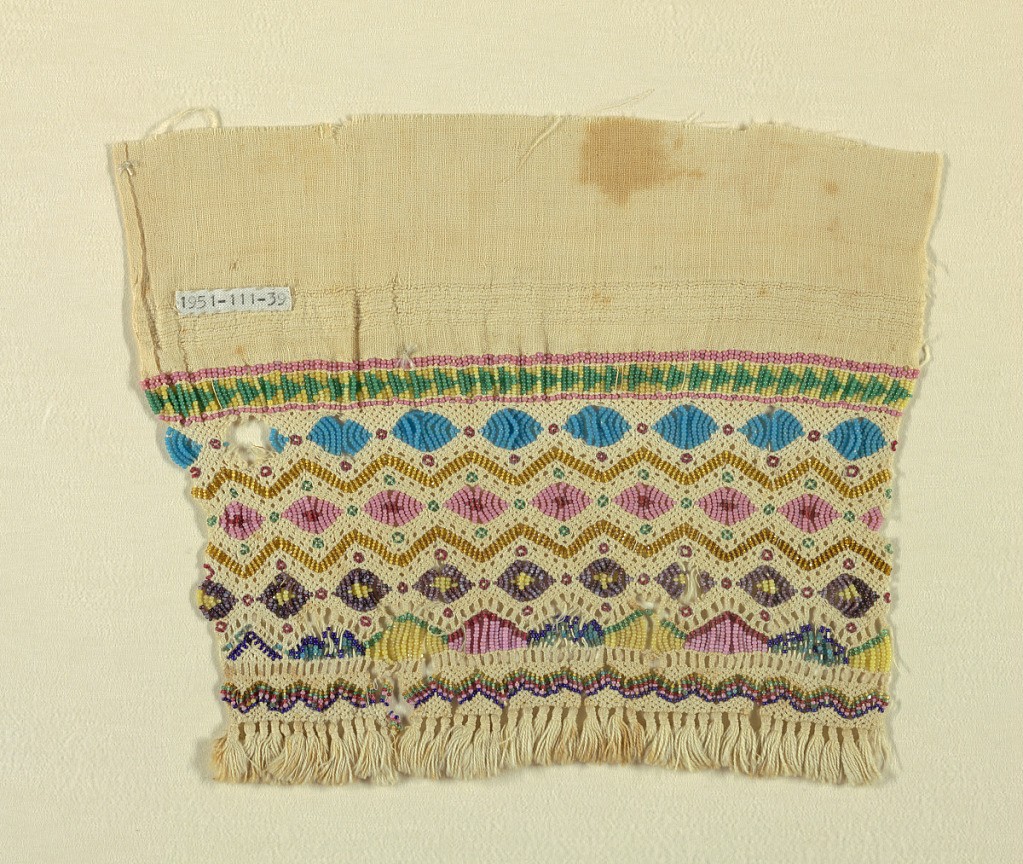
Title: Towel end
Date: late 19th century
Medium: cotton, glass beads Technique: interlacing and knotting (macramé)
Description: Colored glass beads strung onto the extended threads and then knotted into a pattern.